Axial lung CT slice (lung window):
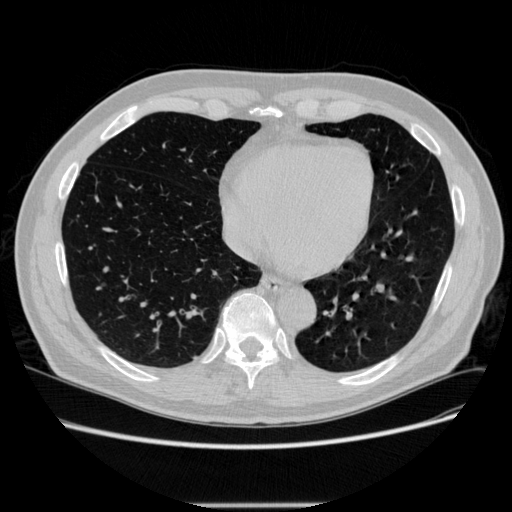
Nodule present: no